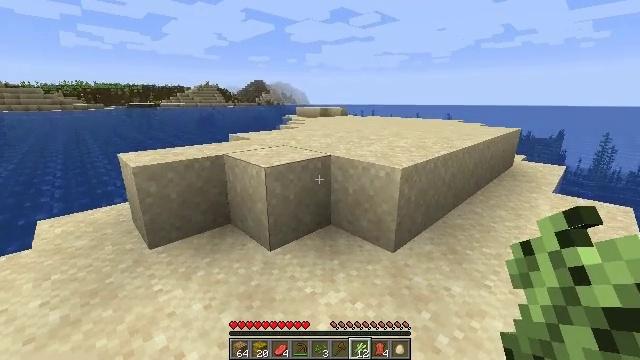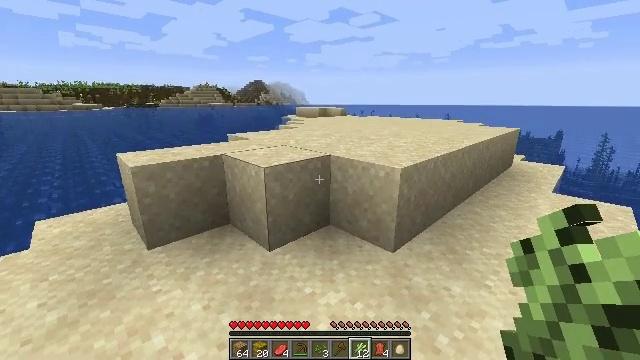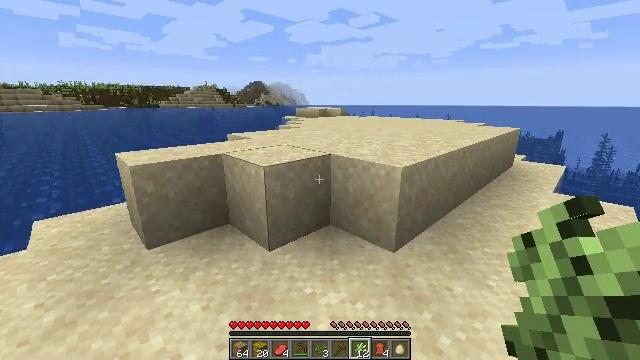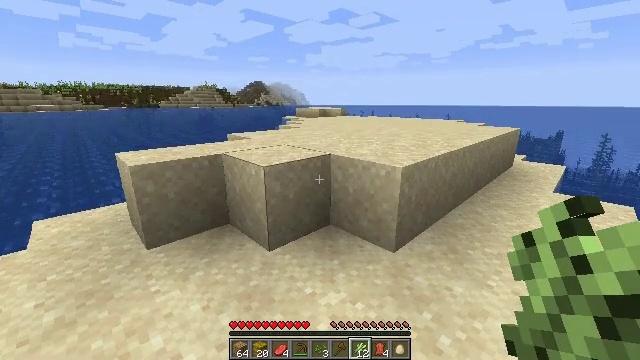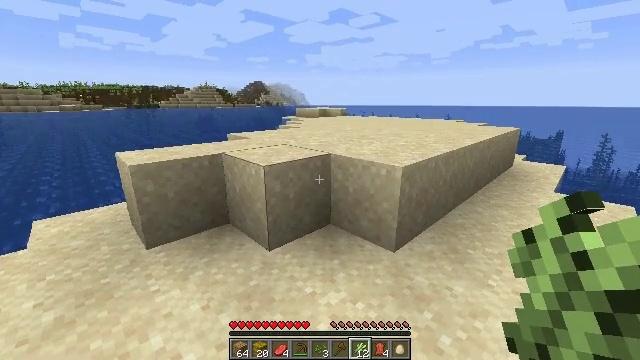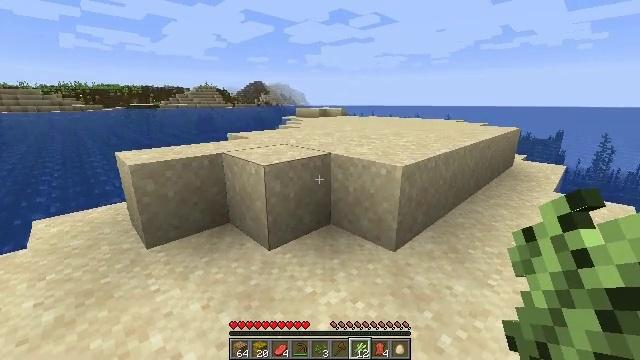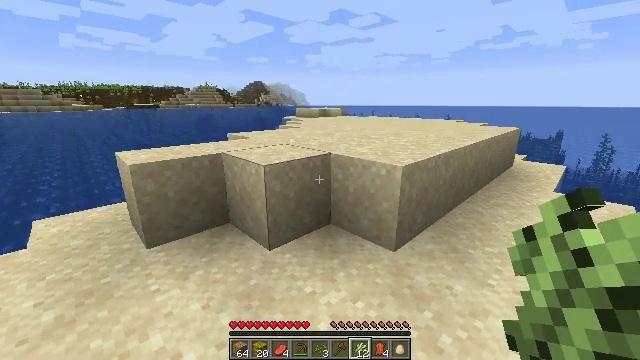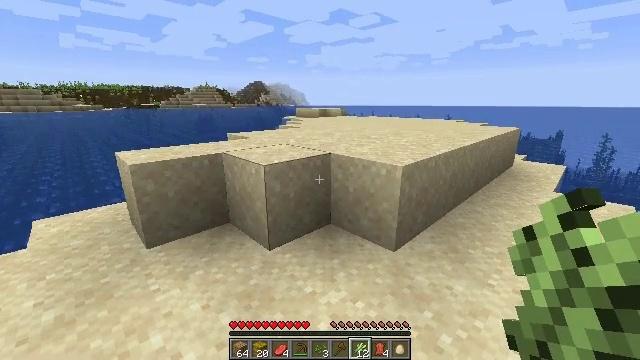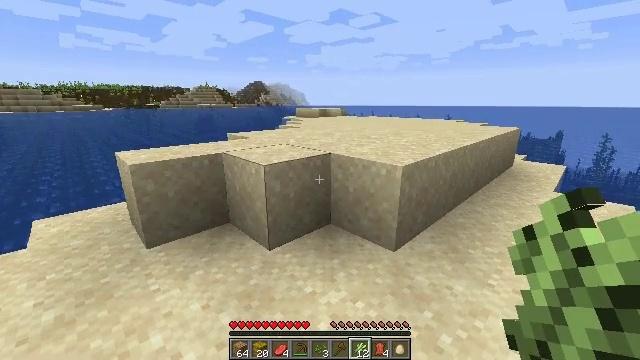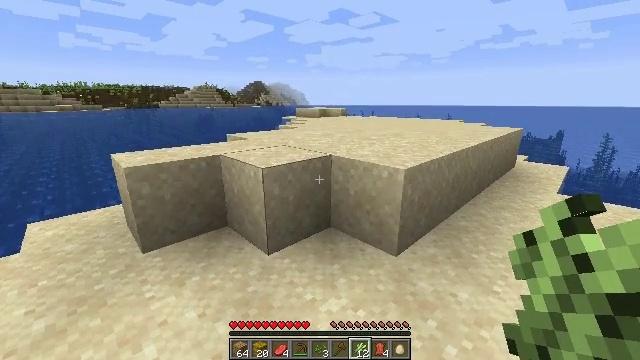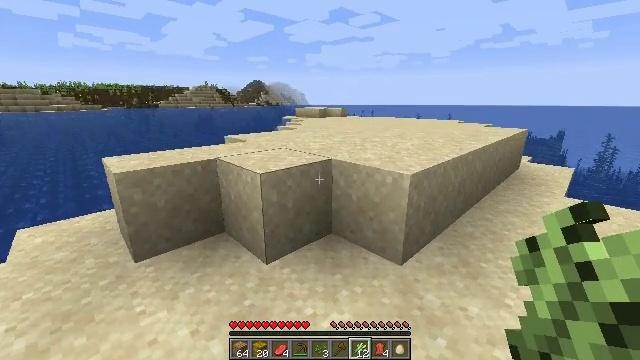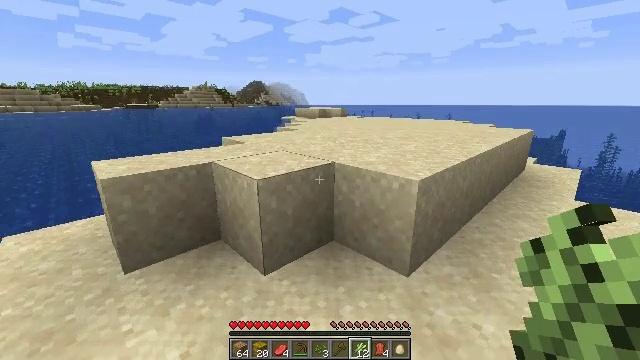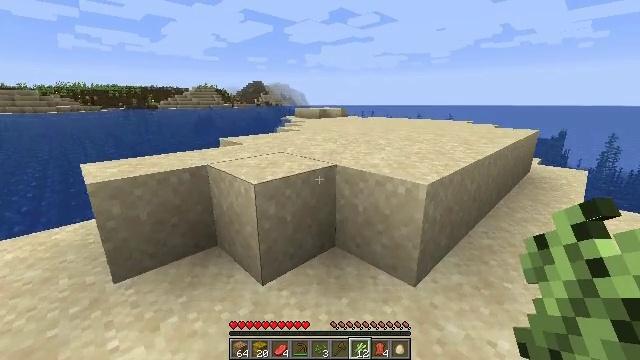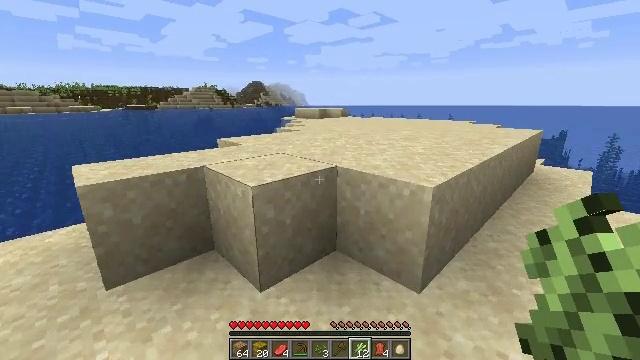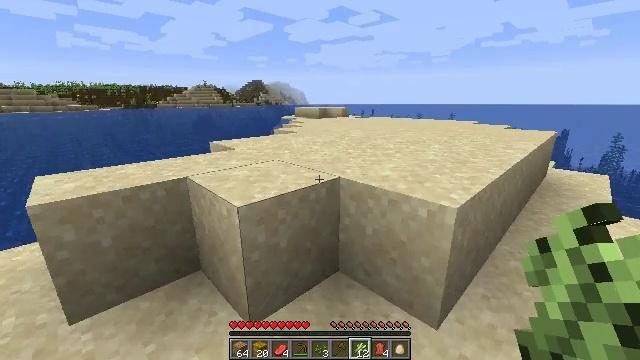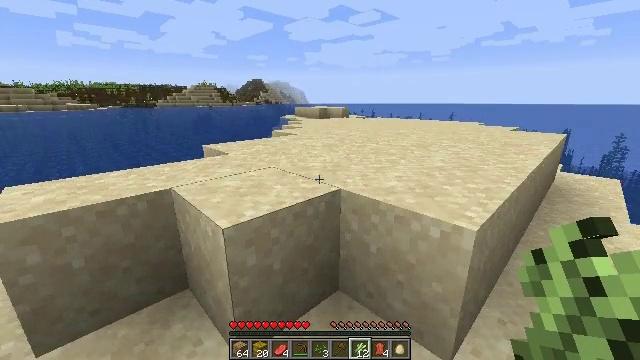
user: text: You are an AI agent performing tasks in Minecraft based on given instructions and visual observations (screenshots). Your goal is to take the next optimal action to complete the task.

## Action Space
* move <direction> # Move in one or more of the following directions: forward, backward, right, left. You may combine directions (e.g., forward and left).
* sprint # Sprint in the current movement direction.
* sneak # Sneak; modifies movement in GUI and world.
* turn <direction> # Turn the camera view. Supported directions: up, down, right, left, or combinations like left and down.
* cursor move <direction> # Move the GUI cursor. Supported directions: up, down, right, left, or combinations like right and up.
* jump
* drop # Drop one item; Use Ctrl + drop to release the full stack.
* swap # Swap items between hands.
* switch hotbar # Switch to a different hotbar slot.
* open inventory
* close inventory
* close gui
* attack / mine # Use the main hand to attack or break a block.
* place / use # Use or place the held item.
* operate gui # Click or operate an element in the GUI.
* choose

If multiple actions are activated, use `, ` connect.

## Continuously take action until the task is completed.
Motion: motion action
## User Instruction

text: Attack the ground to gather sand.
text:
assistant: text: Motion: no_op
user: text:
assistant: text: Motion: no_op
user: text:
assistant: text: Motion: no_op
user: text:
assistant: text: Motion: no_op
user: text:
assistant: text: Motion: no_op
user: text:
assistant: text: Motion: no_op
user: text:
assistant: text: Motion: no_op
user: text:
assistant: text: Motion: no_op
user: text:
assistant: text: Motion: move forward
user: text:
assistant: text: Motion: move forward
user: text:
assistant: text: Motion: move forward
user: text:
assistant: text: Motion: move forward
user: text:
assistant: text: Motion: move forward
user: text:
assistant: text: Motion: move forward
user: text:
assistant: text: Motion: move forward
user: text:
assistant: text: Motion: move forward
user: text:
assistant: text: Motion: no_op
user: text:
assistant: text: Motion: no_op
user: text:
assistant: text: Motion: no_op
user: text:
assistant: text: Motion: turn right
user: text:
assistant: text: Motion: no_op
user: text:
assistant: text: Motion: no_op
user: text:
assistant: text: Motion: no_op
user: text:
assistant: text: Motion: turn right
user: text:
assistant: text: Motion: no_op
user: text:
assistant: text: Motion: no_op
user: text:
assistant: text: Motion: no_op
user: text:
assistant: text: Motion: no_op
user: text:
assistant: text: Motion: no_op
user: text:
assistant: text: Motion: no_op